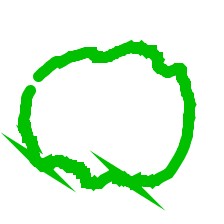
Shape: circle